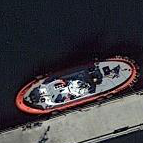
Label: Towing_vessel